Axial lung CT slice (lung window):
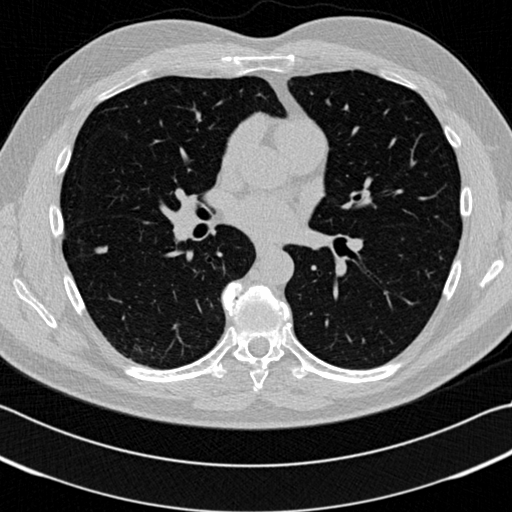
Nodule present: yes
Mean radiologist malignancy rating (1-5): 3